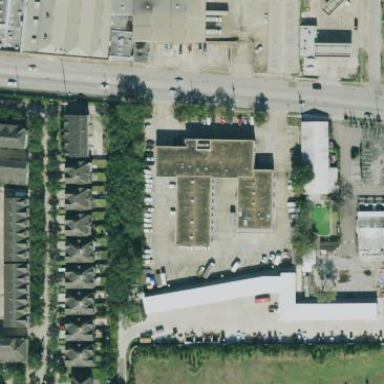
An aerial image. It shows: Building used as post depot.